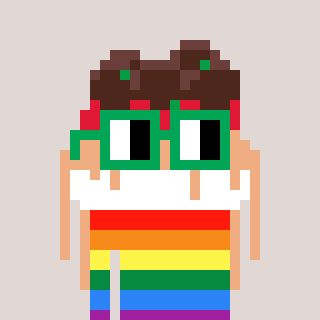
a pixel art character with square green glasses, a spaghetti-shaped head and a peachy-colored body on a warm background